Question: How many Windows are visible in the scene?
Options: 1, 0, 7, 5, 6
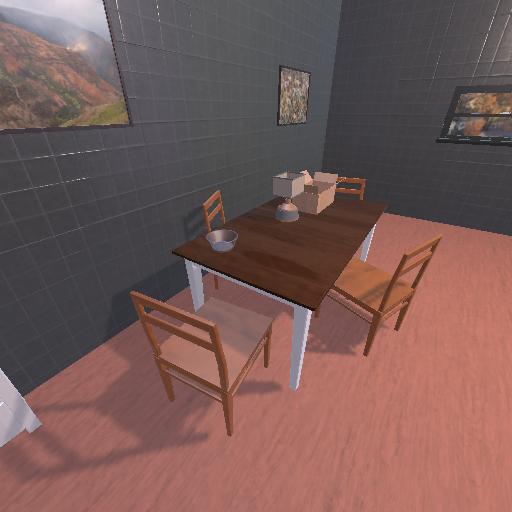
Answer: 1